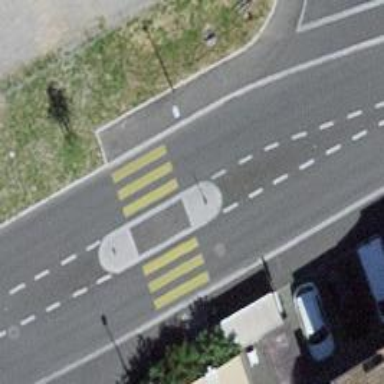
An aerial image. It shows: Marked road crossing with pedestrian island.